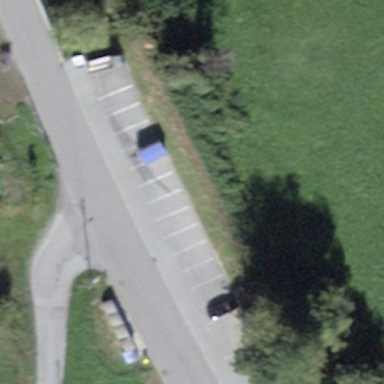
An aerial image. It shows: Parking available on the street side.